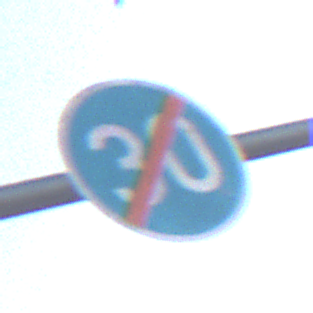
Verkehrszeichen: EndeMindestgeschwindigkeit
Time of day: MorningAfternoon
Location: Outdoor (Nature)
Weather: Clear
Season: NotSpecified
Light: Natural